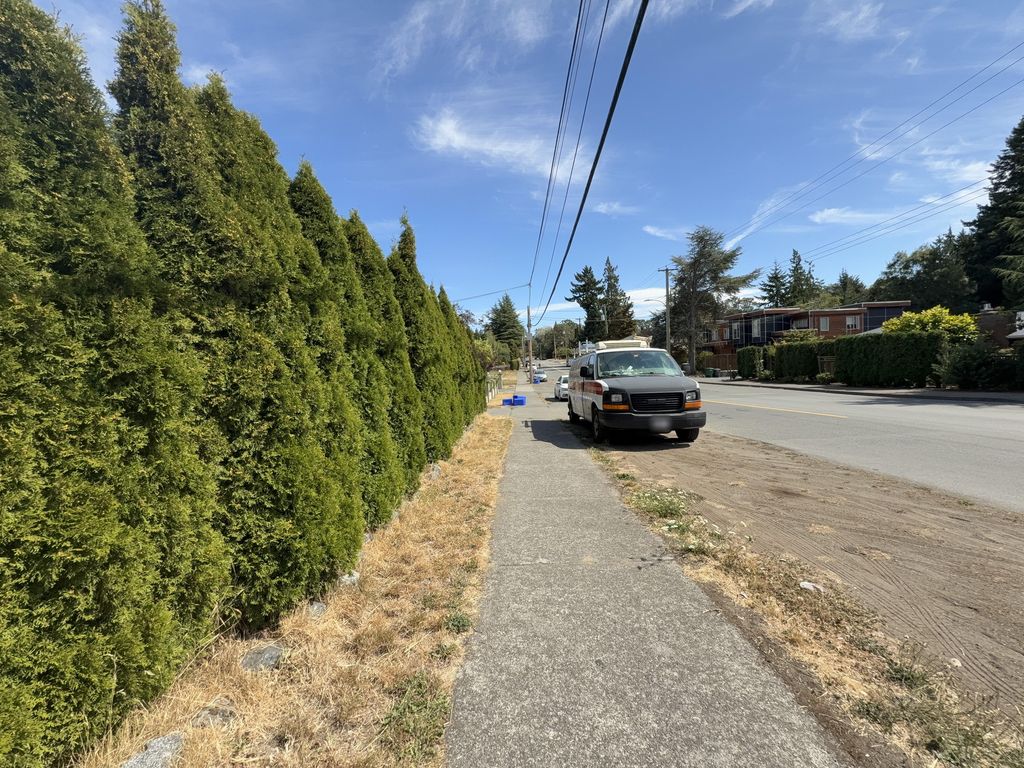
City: victoria